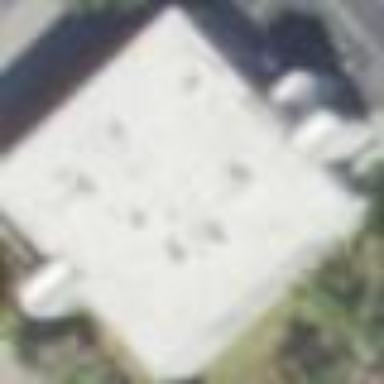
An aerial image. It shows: Courthouse building.